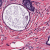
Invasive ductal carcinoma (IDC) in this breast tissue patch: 0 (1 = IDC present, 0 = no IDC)